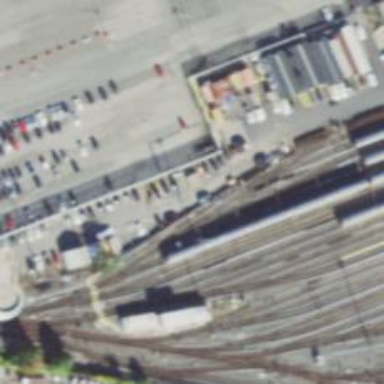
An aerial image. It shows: Electrified rail passing through service yard.